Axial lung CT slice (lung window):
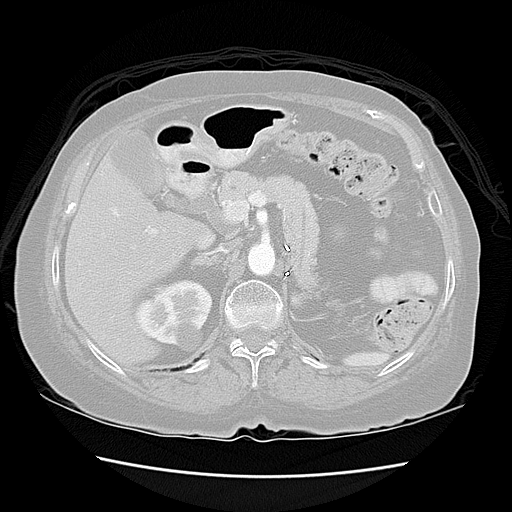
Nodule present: no